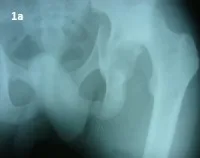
Pre operative AP radiograph; Preoperative radiograph clearly showing the anterior dislocation of the hip, disruption of anterior column of the acetabulum and the ischial ramus fracture.
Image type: radiology (x_ray)